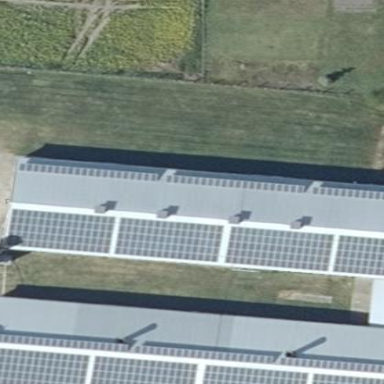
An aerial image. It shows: Building featuring small installation solar photovoltaic panel for electricity generation.